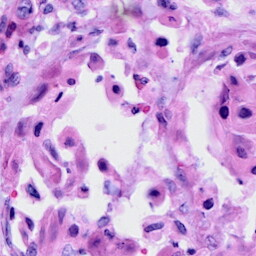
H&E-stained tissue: Cervix